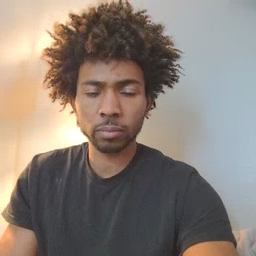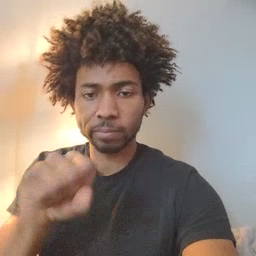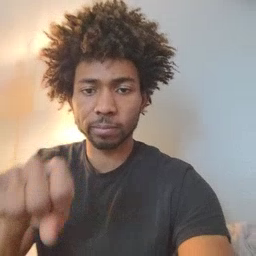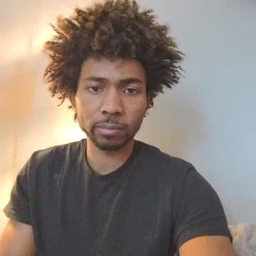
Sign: yes